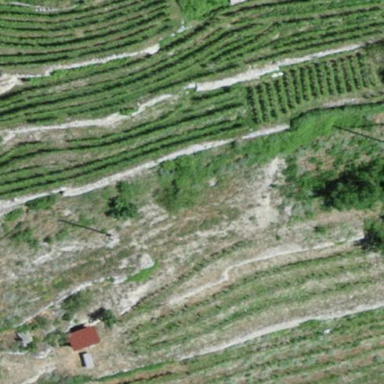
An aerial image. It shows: Vineyard.